Field crop: maize
Growth stage: 2
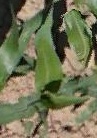
Species: maize